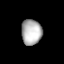
Tissue: lung
Cell type: T cells
Senescence score: 0.2051
Nuclear area (px): 504
Mean DAPI intensity: 179.323